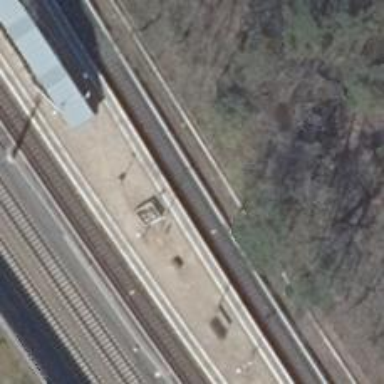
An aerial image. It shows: Railway signal.